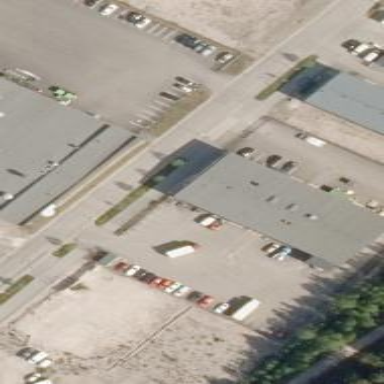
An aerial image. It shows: Industrial building.